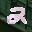
Label: 2